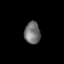
Tissue: lung
Cell type: Myeloid cells
Senescence score: 0.23
Nuclear area (px): 346
Mean DAPI intensity: 113.223